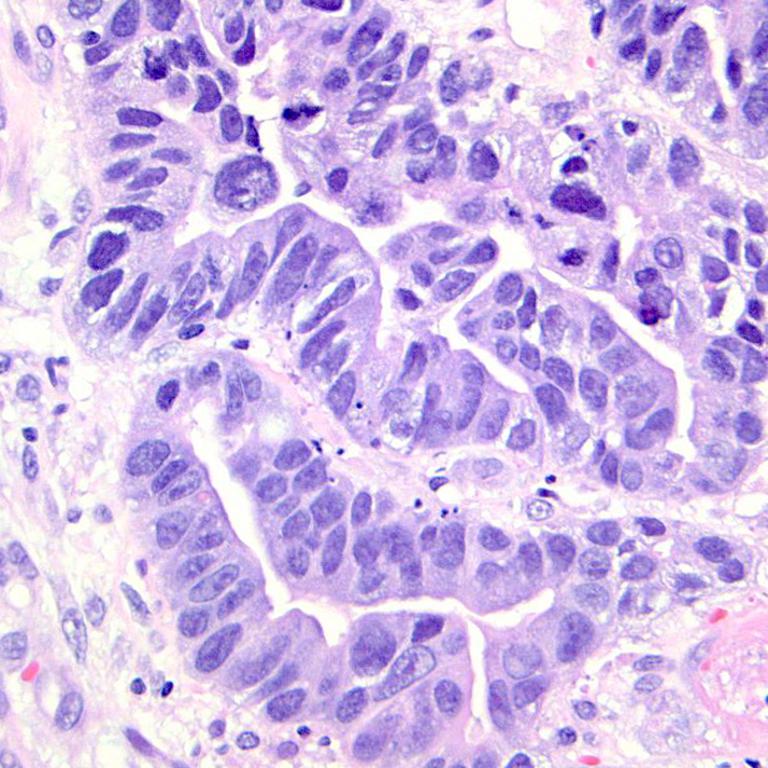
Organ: colon
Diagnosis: adenocarcinomas